Question: I can not set/change the primary key for my db table in phpMyAdmin.
So far I have tried with a SQL query CREATE, via graphica user interface, manual but nothing works.
Q1: Which is the primary key in the picture?
Q2: How do I change the PK? graphically it doesnt work.

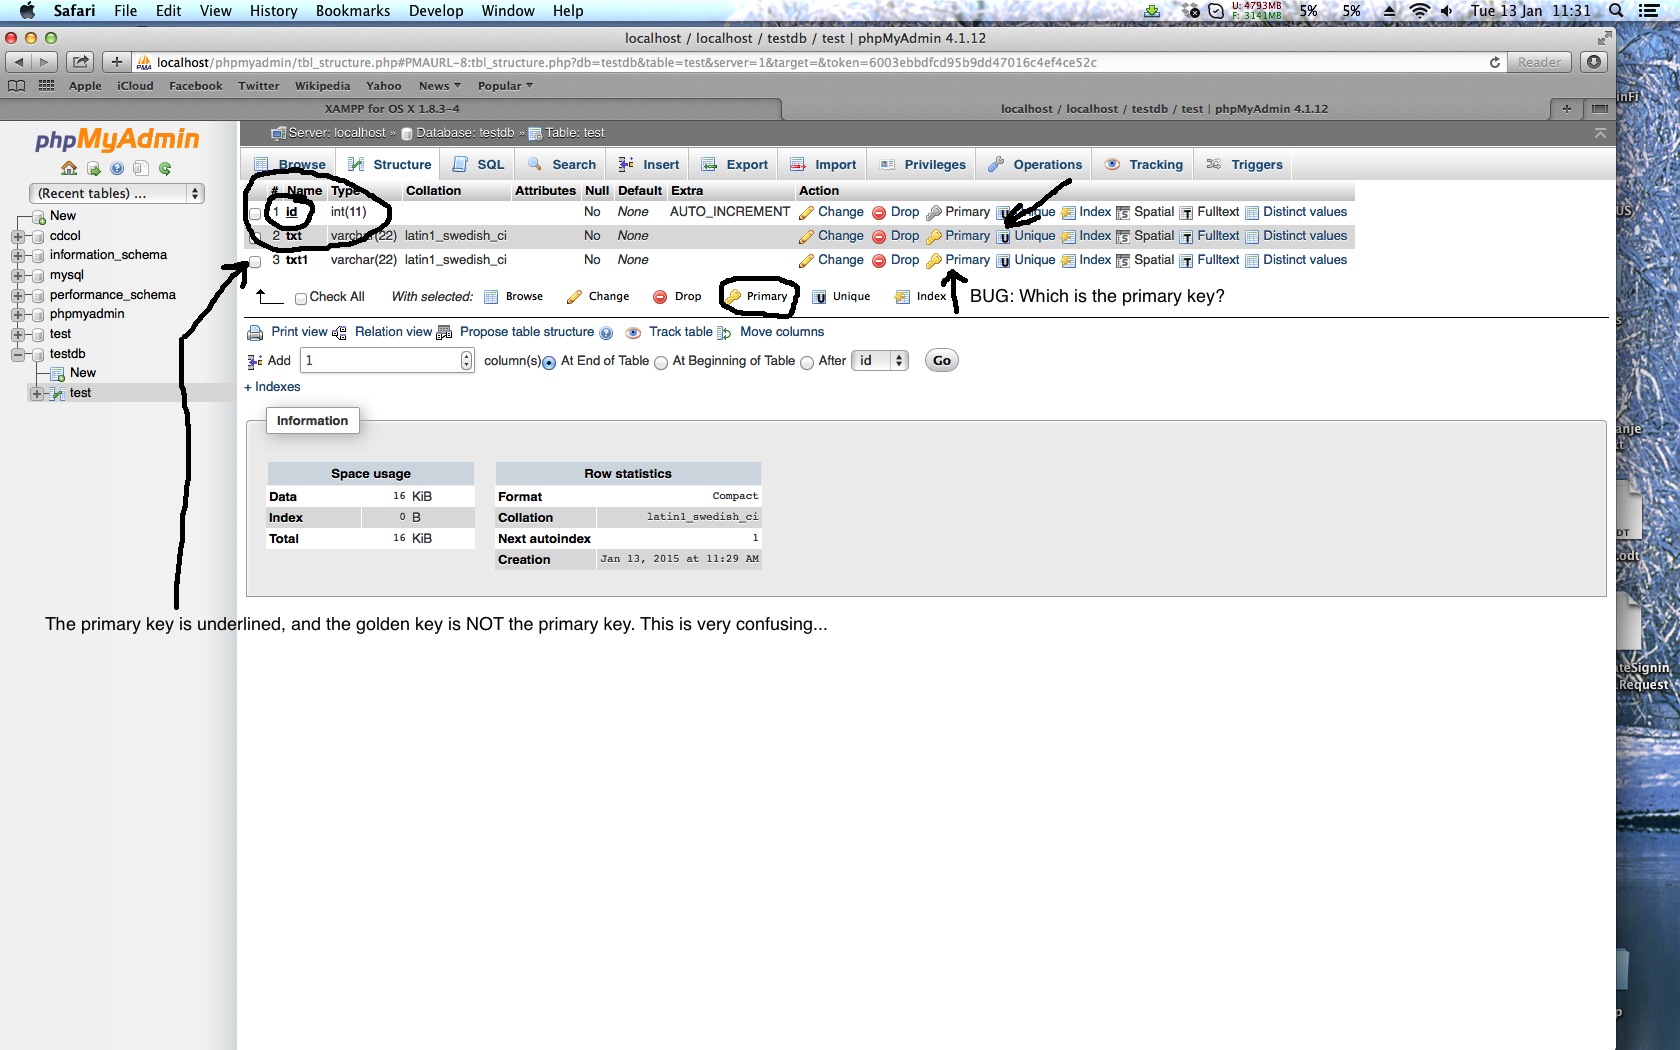
Answer: The yellow "Primary" icon underneath the main table is not a legend, it is an action button (see the label "With selected" on the left).
The gray "Primary" icon in the first line indicates that this column is currently part of the primary key. That it is gray indicates that you cannot perform the "Set as Primary Key" action on it.
Just click a (yellow) "Primary" icon inside the table to change the primary key (or tick some checkboxes and click the "Primary" icon at the bottom to create a composite primary key).
I notice this confusing bug: after clicking on one of the "Primary" buttons inside the table, although the primary key has been changed, the screen is not updated.